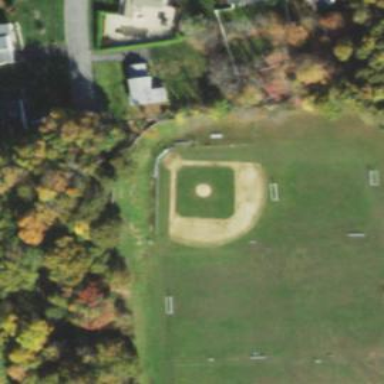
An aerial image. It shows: Baseball pitch for leisure land.